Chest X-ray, PA view. Patient: 39 years old, sex F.
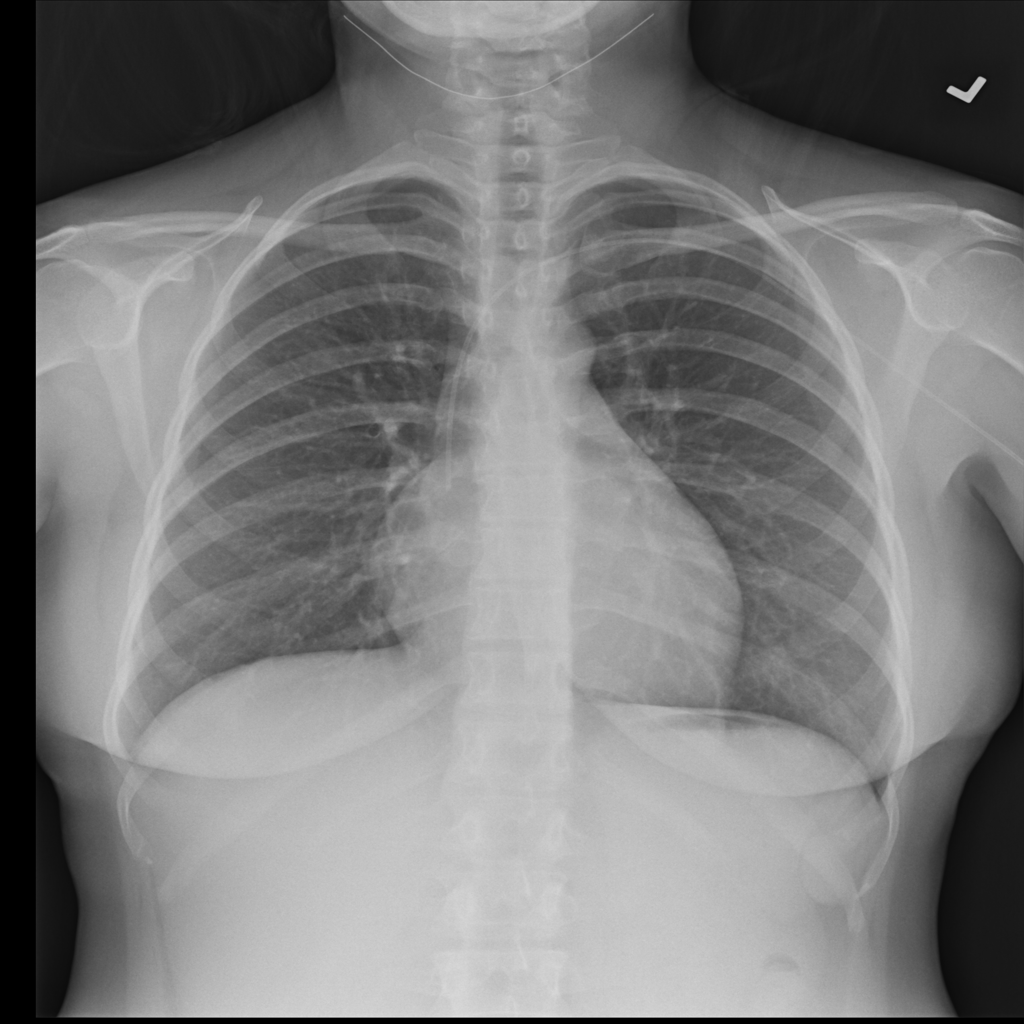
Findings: No Finding